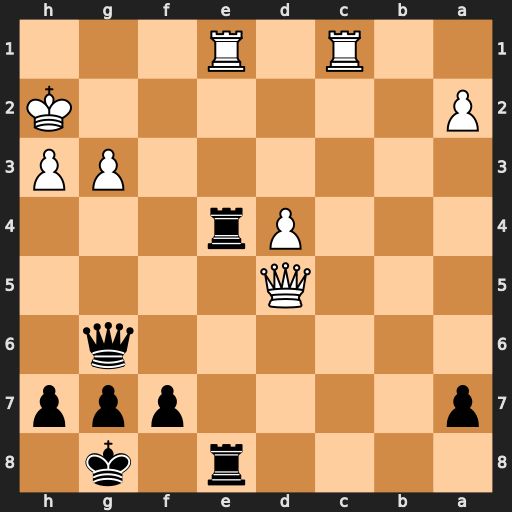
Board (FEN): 4r1k1/p4ppp/6q1/3Q4/3Pr3/6PP/P6K/2R1R3
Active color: b
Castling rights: -
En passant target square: -
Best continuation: Rxe1 Rxe1 Qc2+ Qg2 Qxg2+ Kxg2 Rxe1